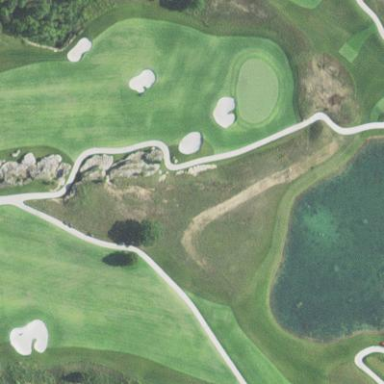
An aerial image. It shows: Golf rough area.